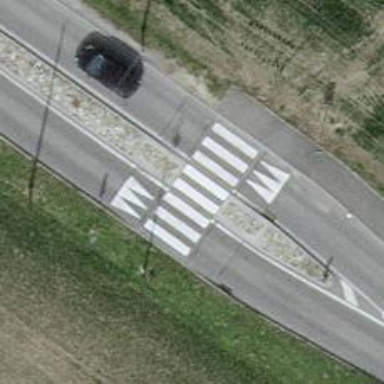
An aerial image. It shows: Uncontrolled zebra crossing with pedestrian island.